Question: I am trying to solve a question on hackerrank.But I keep getting every time.I think it might be because i am passing the stack to getMax function and it is changing the original stack.
I tried to write this in getMax hoping maybe it won't affect the final stack,but it didn't work.
'''
Stack<Integer> s=st;
'''
Can you point out and explain the mistake I am making.
- The program is running perfectly fine for some test cases.(0,2,27)- : <URL>- My solution:'''
import java.util.*;
class Solution
{
static void getMax(Stack<Integer> st)
{
Stack<Integer> s=st;
int max=s.peek();
s.pop();
while(!s.empty())
{
if(s.peek()>max)
max=s.peek();
s.pop();
}
System.out.println(max);
}
public static void main(String args[])
{
Stack<Integer> s=new Stack<Integer>();
Scanner sc=new Scanner(System.in);
int n=sc.nextInt();
while(n-->0)
{
int c=sc.nextInt();
if(c==1)
s.push(sc.nextInt());
else if(c==2)
s.pop();
else
getMax(s);
}
}
}
'''

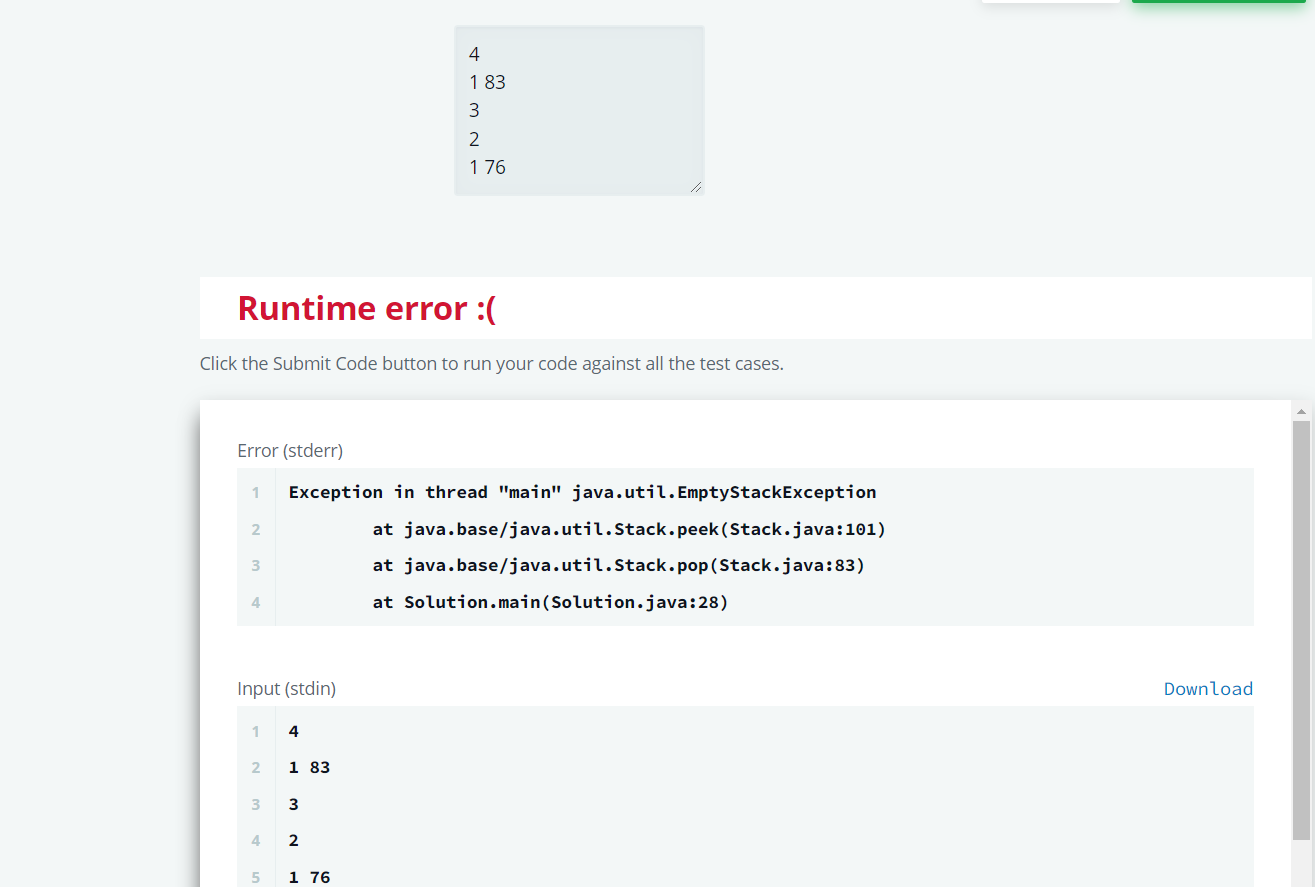
Answer: > But I keep getting emptyStack exception every time.
Because when you execute 'stack.pop', the stack is already empty.
In your 'getMax' method, 'Stack<Integer> s=st' this operation does not copy the stack, which means that 'st' and 's' refer to the same object, so your subsequent operations will affect the original stack.
Change 'Stack<Integer> s=st;' to 'Stack<Integer> s= (Stack<Integer>) st.clone();'.